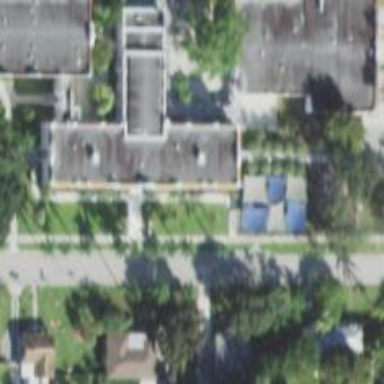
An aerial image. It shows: School.